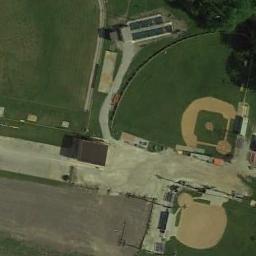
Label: baseball_diamond